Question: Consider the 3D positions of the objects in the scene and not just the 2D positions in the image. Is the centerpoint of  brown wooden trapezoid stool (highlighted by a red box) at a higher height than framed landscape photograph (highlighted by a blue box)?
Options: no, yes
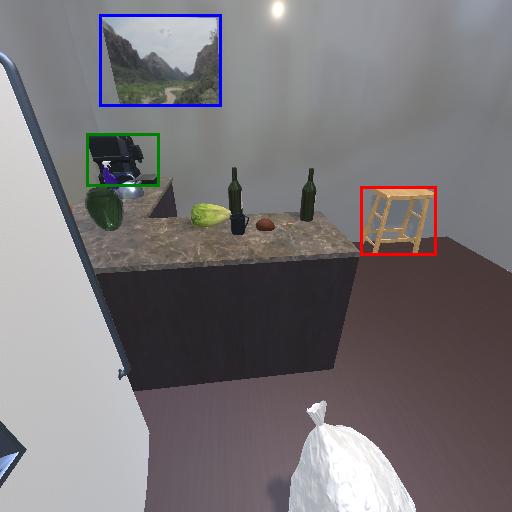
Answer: no